Field crop: maize
Growth stage: 1
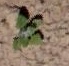
Species: chenopodium